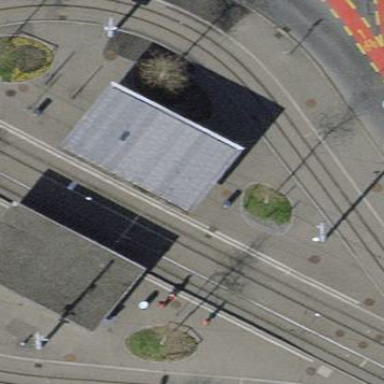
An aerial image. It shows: Platform for public transport with shelter.